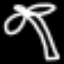
Label: palm tree